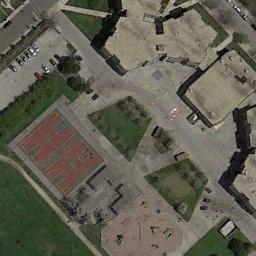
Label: basketball_court